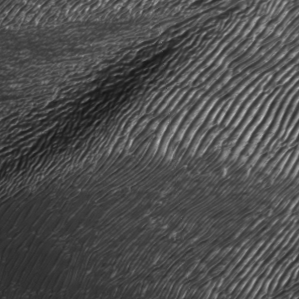
Label: frost